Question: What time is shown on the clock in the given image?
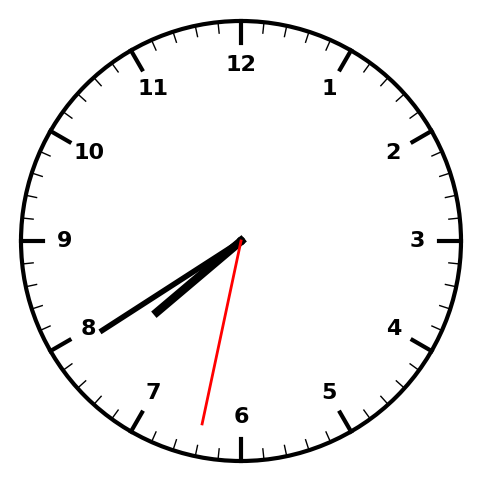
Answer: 07:39:32